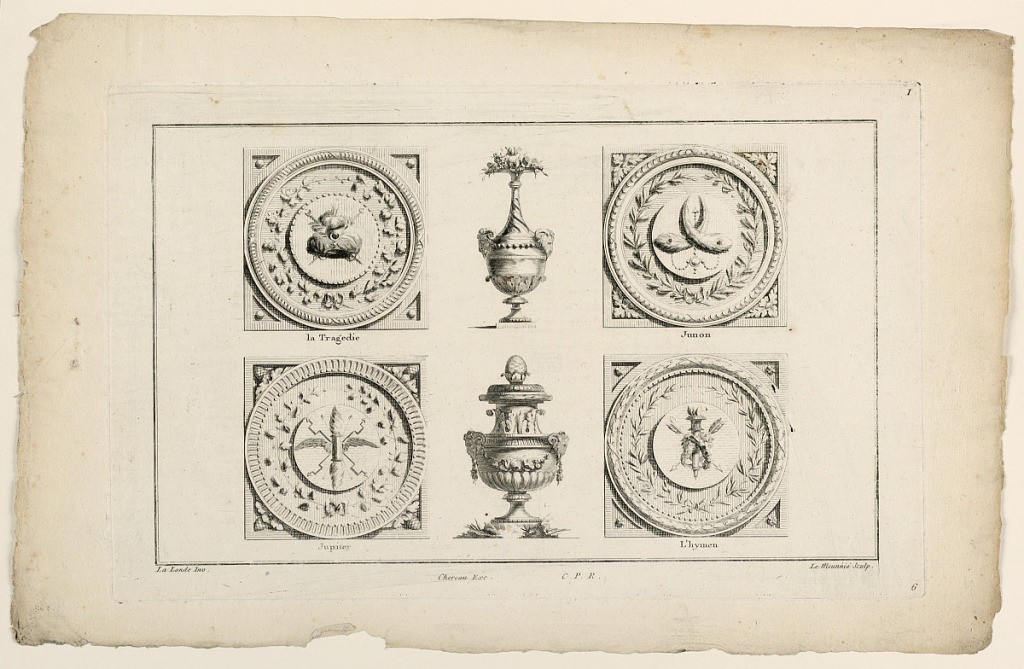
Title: Soffits and Vases, Plate 6 from "Cahier de Trophées, Soffites et Vases," Parte IX, Cahier I
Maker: Richard de Lalonde, French, active 1780–96
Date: ca. 1780
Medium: Engraving on paper
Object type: Print
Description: Four soffits dedicated to Tragedy, Juno, Jupiter, and hymen, with respective attributes, and two vases, one with ram's heads. From "Cahier de Trophéesm Soffites et Vases," parte IX, cahier I, planche 6.